Question: When working with databases with Django, it automatically creates 12 default tables in the database.

I understand that I need 'dango_session' for storing the session and probably 'django_site'. But why do I need the others?
In PHP I used to store users in my own custom tables. Shouldn't I do that anymore?
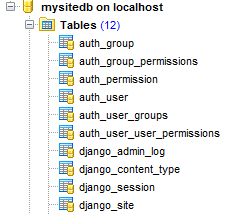
Answer: The tables are created because you have 'django.contrib.auth', 'django.contrib.sessions', and so on in your 'INSTALLED_APPS' setting. You shouldn't delete the tables if the apps are installed, as Django will expect them to exist.
None of the contrib apps are required to run Django. However, I highly recommend that you use the Django 'auth' and 'sessions' app instead of writing your own. For example, if you use the auth app, you don't need to worry about how to hash passwords, and there are lots of helpful views included to log users in, reset passwords and so on.